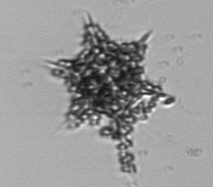
Label: Dictyocha